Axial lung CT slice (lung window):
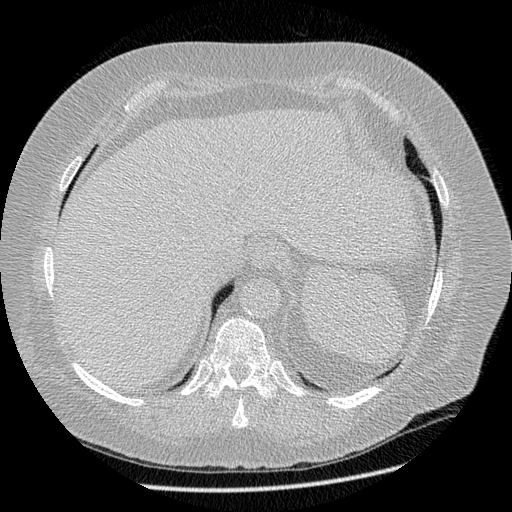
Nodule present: no